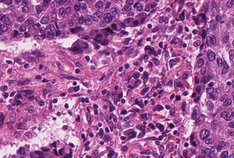
Tumor epithelial tissue: yes
Tumor-associated stroma tissue: yes
Normal tissue: no